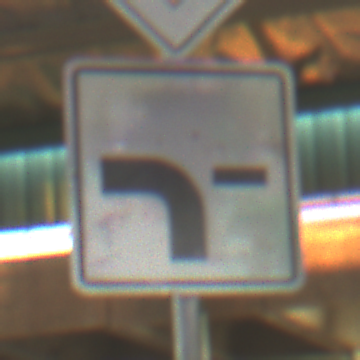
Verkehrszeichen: VerlaufVorfahrtsstrasse6
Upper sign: Vorfahrtsstrasse
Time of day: MorningAfternoon
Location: Roofed (Special)
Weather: NotSpecified
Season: NotSpecified
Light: Artificial